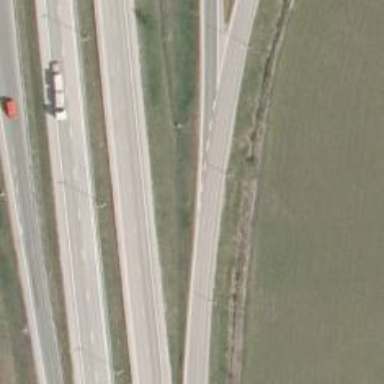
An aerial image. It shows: Asphalt motorway.